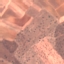
Label: PermanentCrop